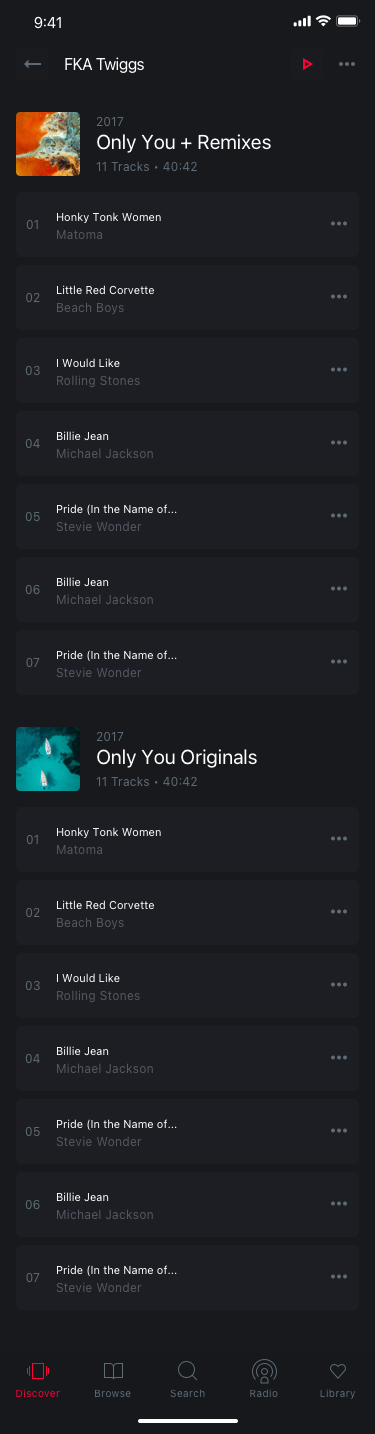
Text in this UI design:
2017
11 Tracks • 40:42
Only You + Remixes
2017
11 Tracks • 40:42
Only You Originals